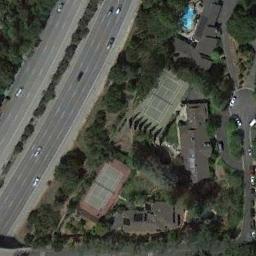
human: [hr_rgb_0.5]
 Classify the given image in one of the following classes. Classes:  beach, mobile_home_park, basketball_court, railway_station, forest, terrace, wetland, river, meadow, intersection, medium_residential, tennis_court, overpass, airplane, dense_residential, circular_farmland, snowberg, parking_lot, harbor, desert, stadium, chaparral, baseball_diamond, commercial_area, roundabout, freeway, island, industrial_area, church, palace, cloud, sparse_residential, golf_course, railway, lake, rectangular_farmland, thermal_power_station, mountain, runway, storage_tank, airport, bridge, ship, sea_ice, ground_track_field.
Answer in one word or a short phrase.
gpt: tennis_court